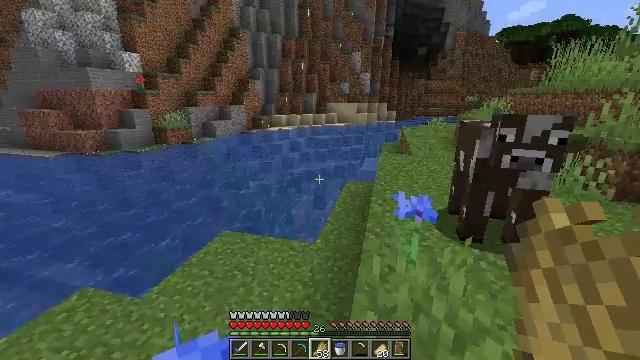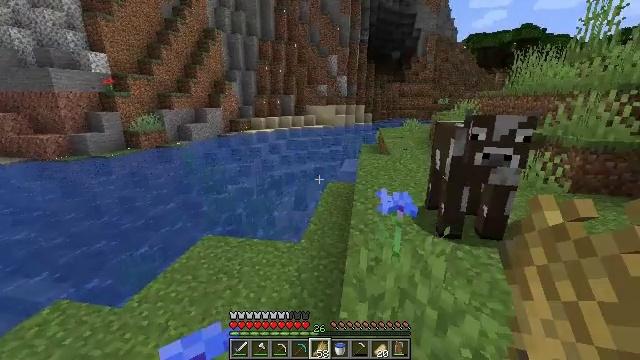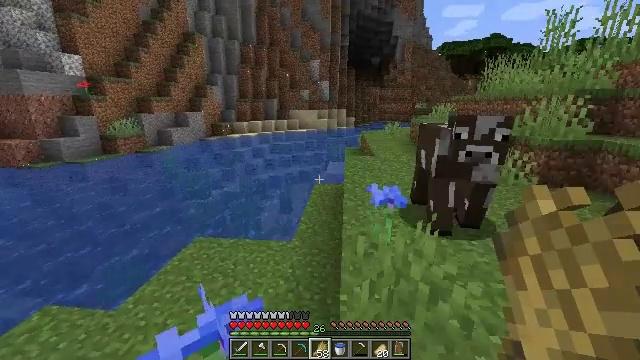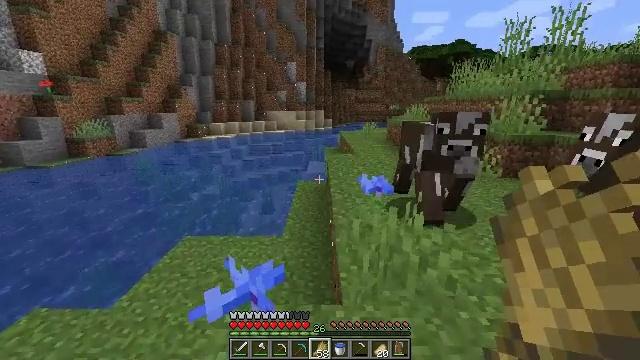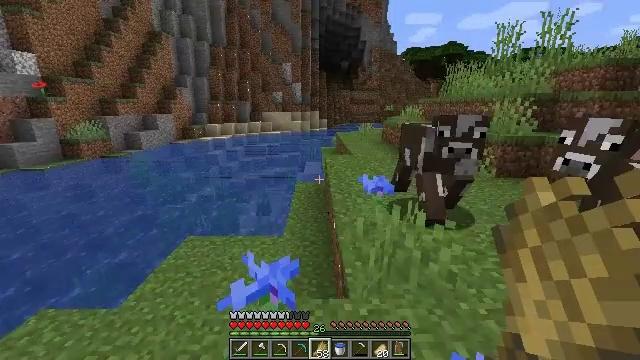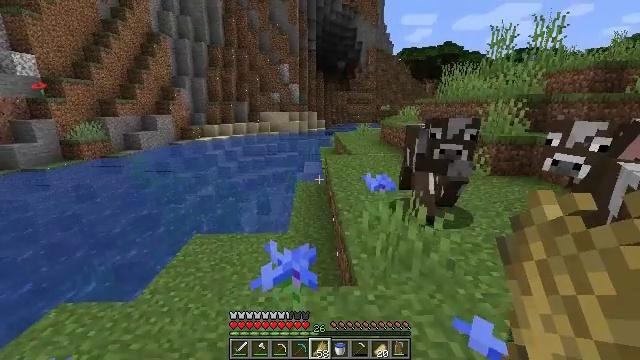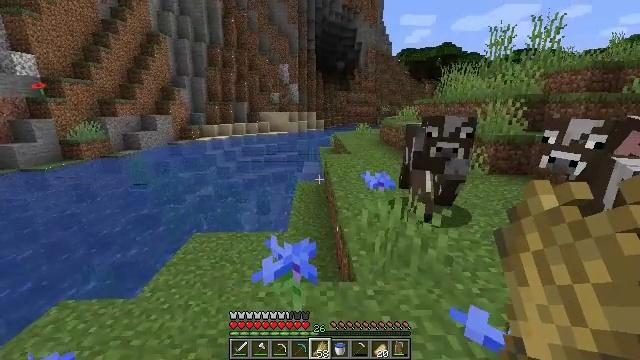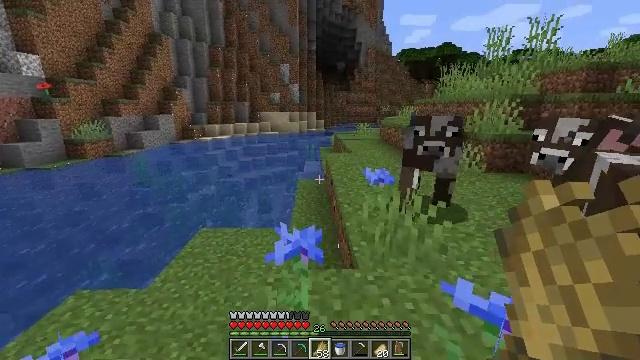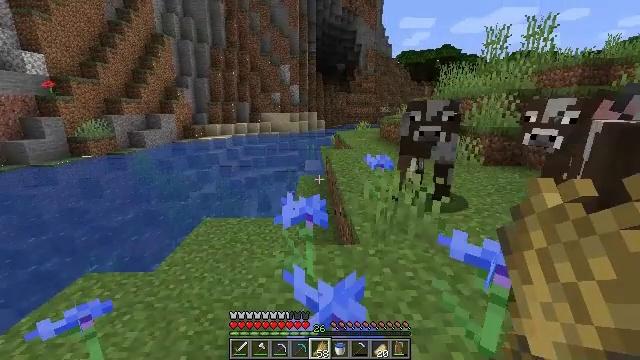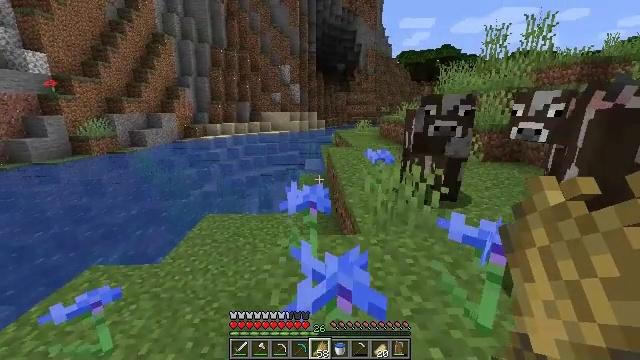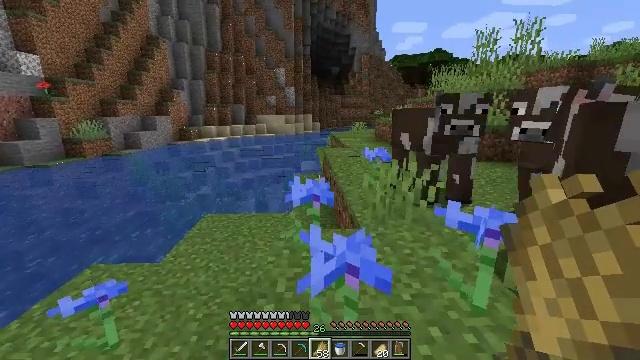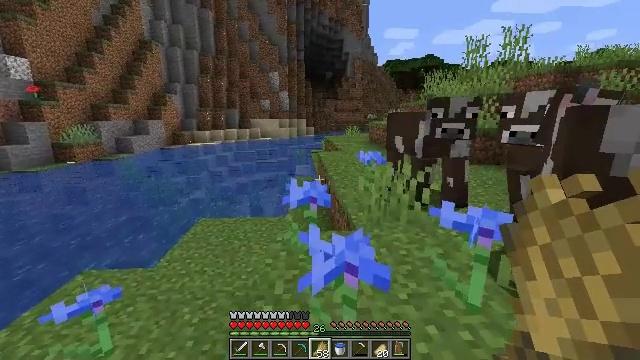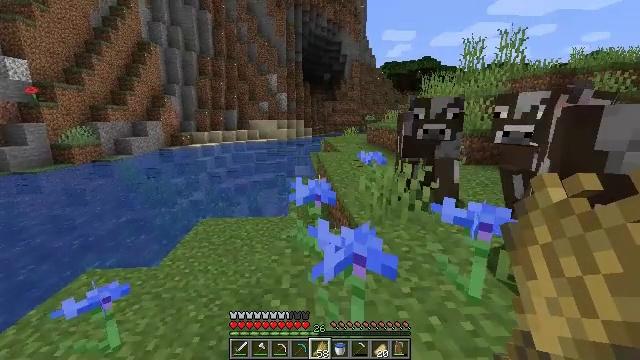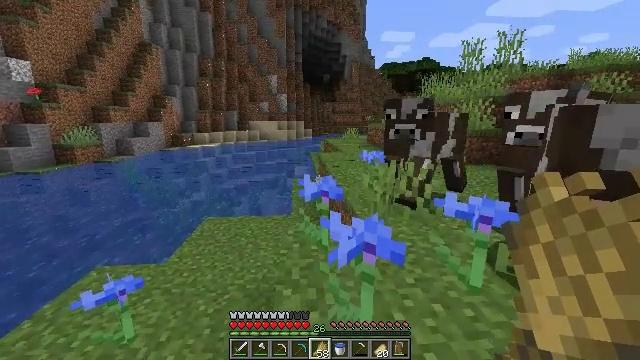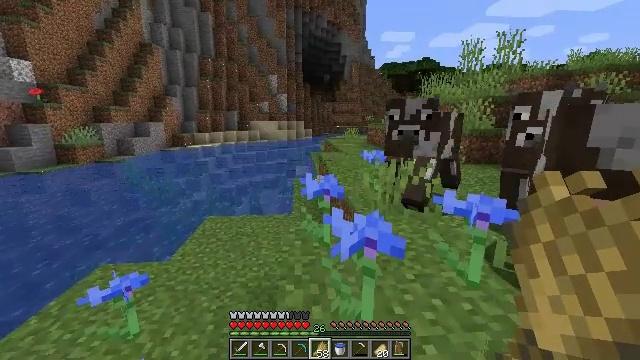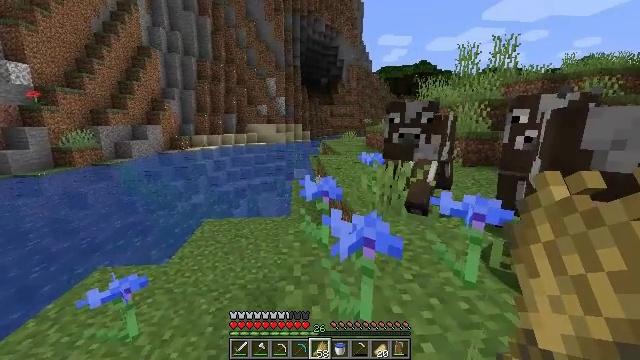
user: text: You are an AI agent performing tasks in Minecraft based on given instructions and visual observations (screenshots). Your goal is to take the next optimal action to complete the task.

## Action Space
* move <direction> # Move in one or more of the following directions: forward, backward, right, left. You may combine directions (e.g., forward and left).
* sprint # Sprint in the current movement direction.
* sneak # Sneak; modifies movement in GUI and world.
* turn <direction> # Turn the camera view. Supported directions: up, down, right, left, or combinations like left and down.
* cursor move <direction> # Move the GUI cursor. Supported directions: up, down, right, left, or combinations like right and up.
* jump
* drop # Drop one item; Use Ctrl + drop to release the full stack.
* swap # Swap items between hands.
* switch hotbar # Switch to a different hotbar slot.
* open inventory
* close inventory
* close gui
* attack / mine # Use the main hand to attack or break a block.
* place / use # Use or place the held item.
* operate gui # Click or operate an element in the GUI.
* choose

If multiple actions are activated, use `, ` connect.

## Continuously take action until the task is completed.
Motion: motion action
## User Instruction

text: Break the birch fence.
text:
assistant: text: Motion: move back and move left, turn right
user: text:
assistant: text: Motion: move back and move left, turn right
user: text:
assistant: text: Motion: move back and move left, turn right
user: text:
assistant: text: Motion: move back and move left, turn right
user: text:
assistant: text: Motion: move back
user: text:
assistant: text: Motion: move back, sneak
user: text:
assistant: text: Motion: move back, sneak
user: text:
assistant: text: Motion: move back, sneak
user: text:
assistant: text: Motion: move back and move left, sneak
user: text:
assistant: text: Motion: move back and move left, sneak, turn right
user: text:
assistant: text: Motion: move back and move left, sneak, turn right
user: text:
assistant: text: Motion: move back and move left, sneak
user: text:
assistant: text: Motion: move back, sneak
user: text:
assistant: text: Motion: move back, sneak
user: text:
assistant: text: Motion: move back, sneak
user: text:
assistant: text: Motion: move back, sneak
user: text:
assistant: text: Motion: move back, sneak
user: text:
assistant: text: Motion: move back, sneak
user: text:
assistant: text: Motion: move back and move left, sneak
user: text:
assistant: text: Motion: move back and move left, sneak
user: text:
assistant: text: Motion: move back and move left, sneak
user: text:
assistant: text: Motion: move back and move left, sneak
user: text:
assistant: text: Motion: move back and move left, sneak
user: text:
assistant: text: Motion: move back and move left, sneak
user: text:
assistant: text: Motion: move back, sneak
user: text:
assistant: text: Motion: move back, sneak
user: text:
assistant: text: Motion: move back, sneak
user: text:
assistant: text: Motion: move back, sneak
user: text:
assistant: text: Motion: move back, sneak
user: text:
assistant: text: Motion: move back, sneak